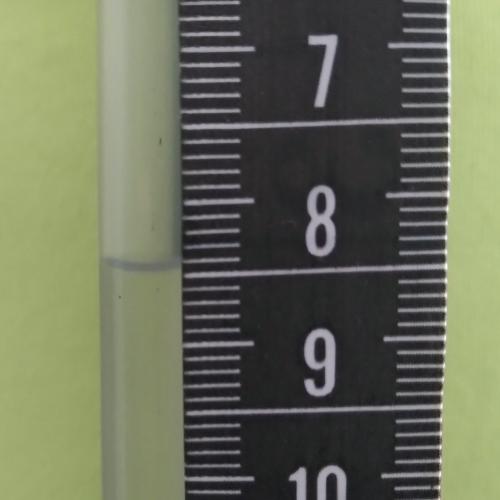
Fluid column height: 8.4 cm